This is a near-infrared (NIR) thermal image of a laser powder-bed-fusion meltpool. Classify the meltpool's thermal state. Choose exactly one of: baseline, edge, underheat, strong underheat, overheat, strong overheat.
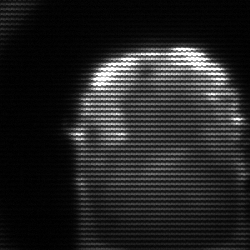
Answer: baseline